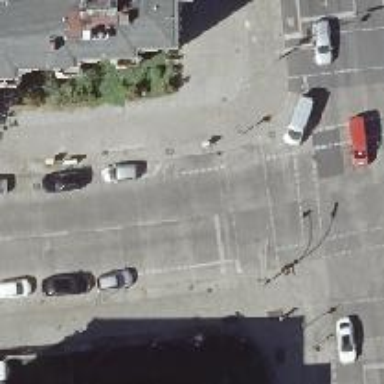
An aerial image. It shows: Road with traffic signals.